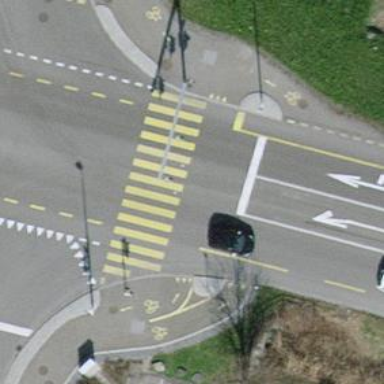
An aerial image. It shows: Crossing with zebra traffic signals.